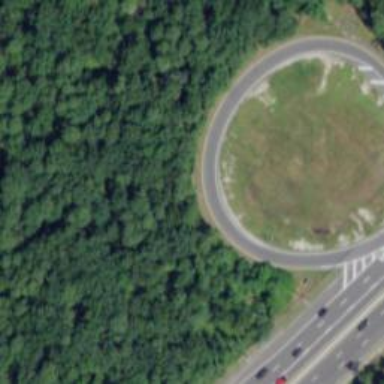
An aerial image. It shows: Primary link highway with asphalt surface. The junction is designed as jughandle.